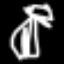
Label: palm tree